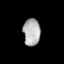
Tissue: lung
Cell type: Endothelial cells
Senescence score: 0.5577
Nuclear area (px): 445
Mean DAPI intensity: 178.951